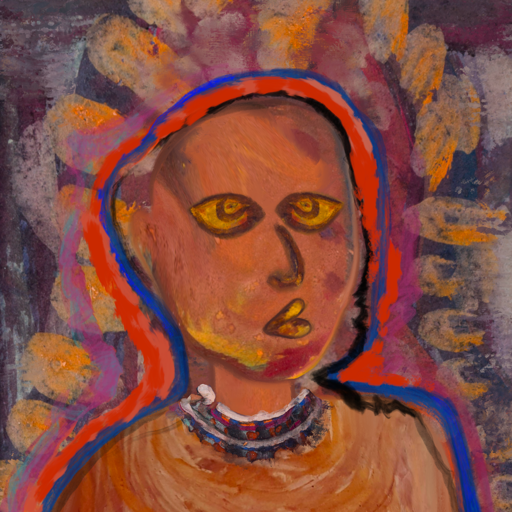
Background: Doll, Head And Neck Side: Mother_And_Son_Son, Face Side: Comrade, Bust: Pious_Lady, Hair Side: Experience, Head Accessory: Blank, Second Necklace: Blank, Necklace: Hypocrite_1, Baby: Blank